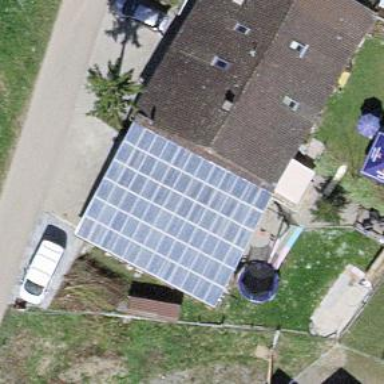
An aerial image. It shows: Solar power generator.